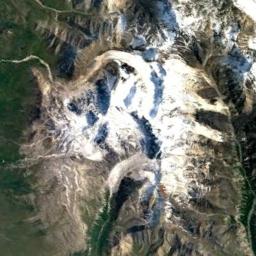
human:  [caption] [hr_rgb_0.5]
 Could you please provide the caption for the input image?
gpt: The snowberg is covered with snow and ice in the top .

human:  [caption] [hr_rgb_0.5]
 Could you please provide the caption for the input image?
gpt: White, Brown, And green transitions from the peaks to the bottom of the peaks in the Snow Mountain Range .

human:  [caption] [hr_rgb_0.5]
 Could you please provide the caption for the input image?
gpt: The snow berg is consist of green plants,Bare land and white snow .

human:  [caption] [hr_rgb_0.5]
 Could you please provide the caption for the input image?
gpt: A lot of snow is on the snowberg .

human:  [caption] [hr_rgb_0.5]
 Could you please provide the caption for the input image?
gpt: There are some snow and green land on the snowberg .